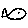
Label: fish